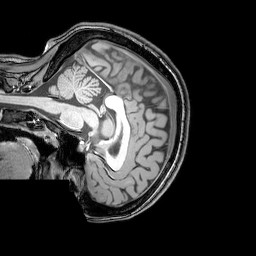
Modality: T1w
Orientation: sagittal
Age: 23
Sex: female
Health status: healthy
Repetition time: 0.081 s
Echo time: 0.037 s